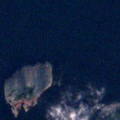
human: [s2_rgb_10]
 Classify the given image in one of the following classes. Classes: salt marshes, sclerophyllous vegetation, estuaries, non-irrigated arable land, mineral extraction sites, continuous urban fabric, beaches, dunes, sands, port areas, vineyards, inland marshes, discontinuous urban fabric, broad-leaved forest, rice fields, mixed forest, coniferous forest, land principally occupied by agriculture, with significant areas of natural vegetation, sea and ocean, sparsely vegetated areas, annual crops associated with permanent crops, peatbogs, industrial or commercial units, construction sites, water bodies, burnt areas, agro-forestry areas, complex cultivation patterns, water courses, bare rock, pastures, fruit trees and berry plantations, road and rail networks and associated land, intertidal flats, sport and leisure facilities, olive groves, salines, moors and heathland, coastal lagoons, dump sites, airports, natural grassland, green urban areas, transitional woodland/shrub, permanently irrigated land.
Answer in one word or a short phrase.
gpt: bare rock, sea and ocean